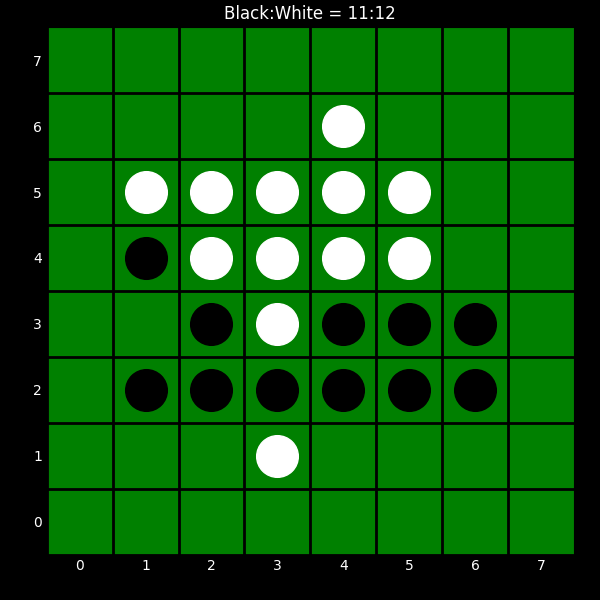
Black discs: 11
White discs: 12